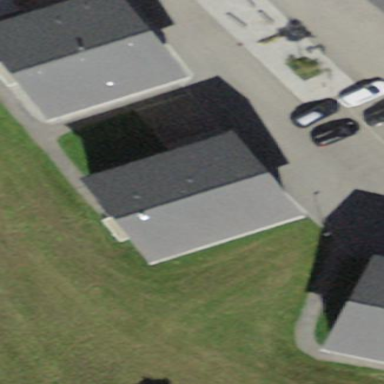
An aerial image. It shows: Tan house with gabled roof oriented along the building.